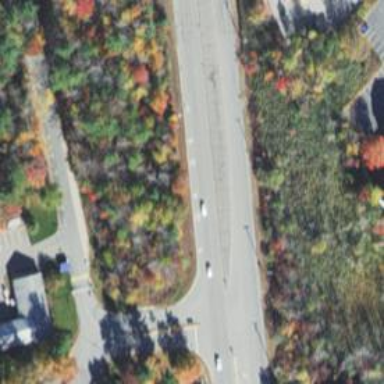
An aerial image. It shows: Trunk highway.